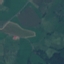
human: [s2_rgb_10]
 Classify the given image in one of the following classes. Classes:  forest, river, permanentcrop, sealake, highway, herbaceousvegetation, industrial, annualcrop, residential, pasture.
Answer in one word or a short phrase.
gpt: Pasture